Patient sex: F
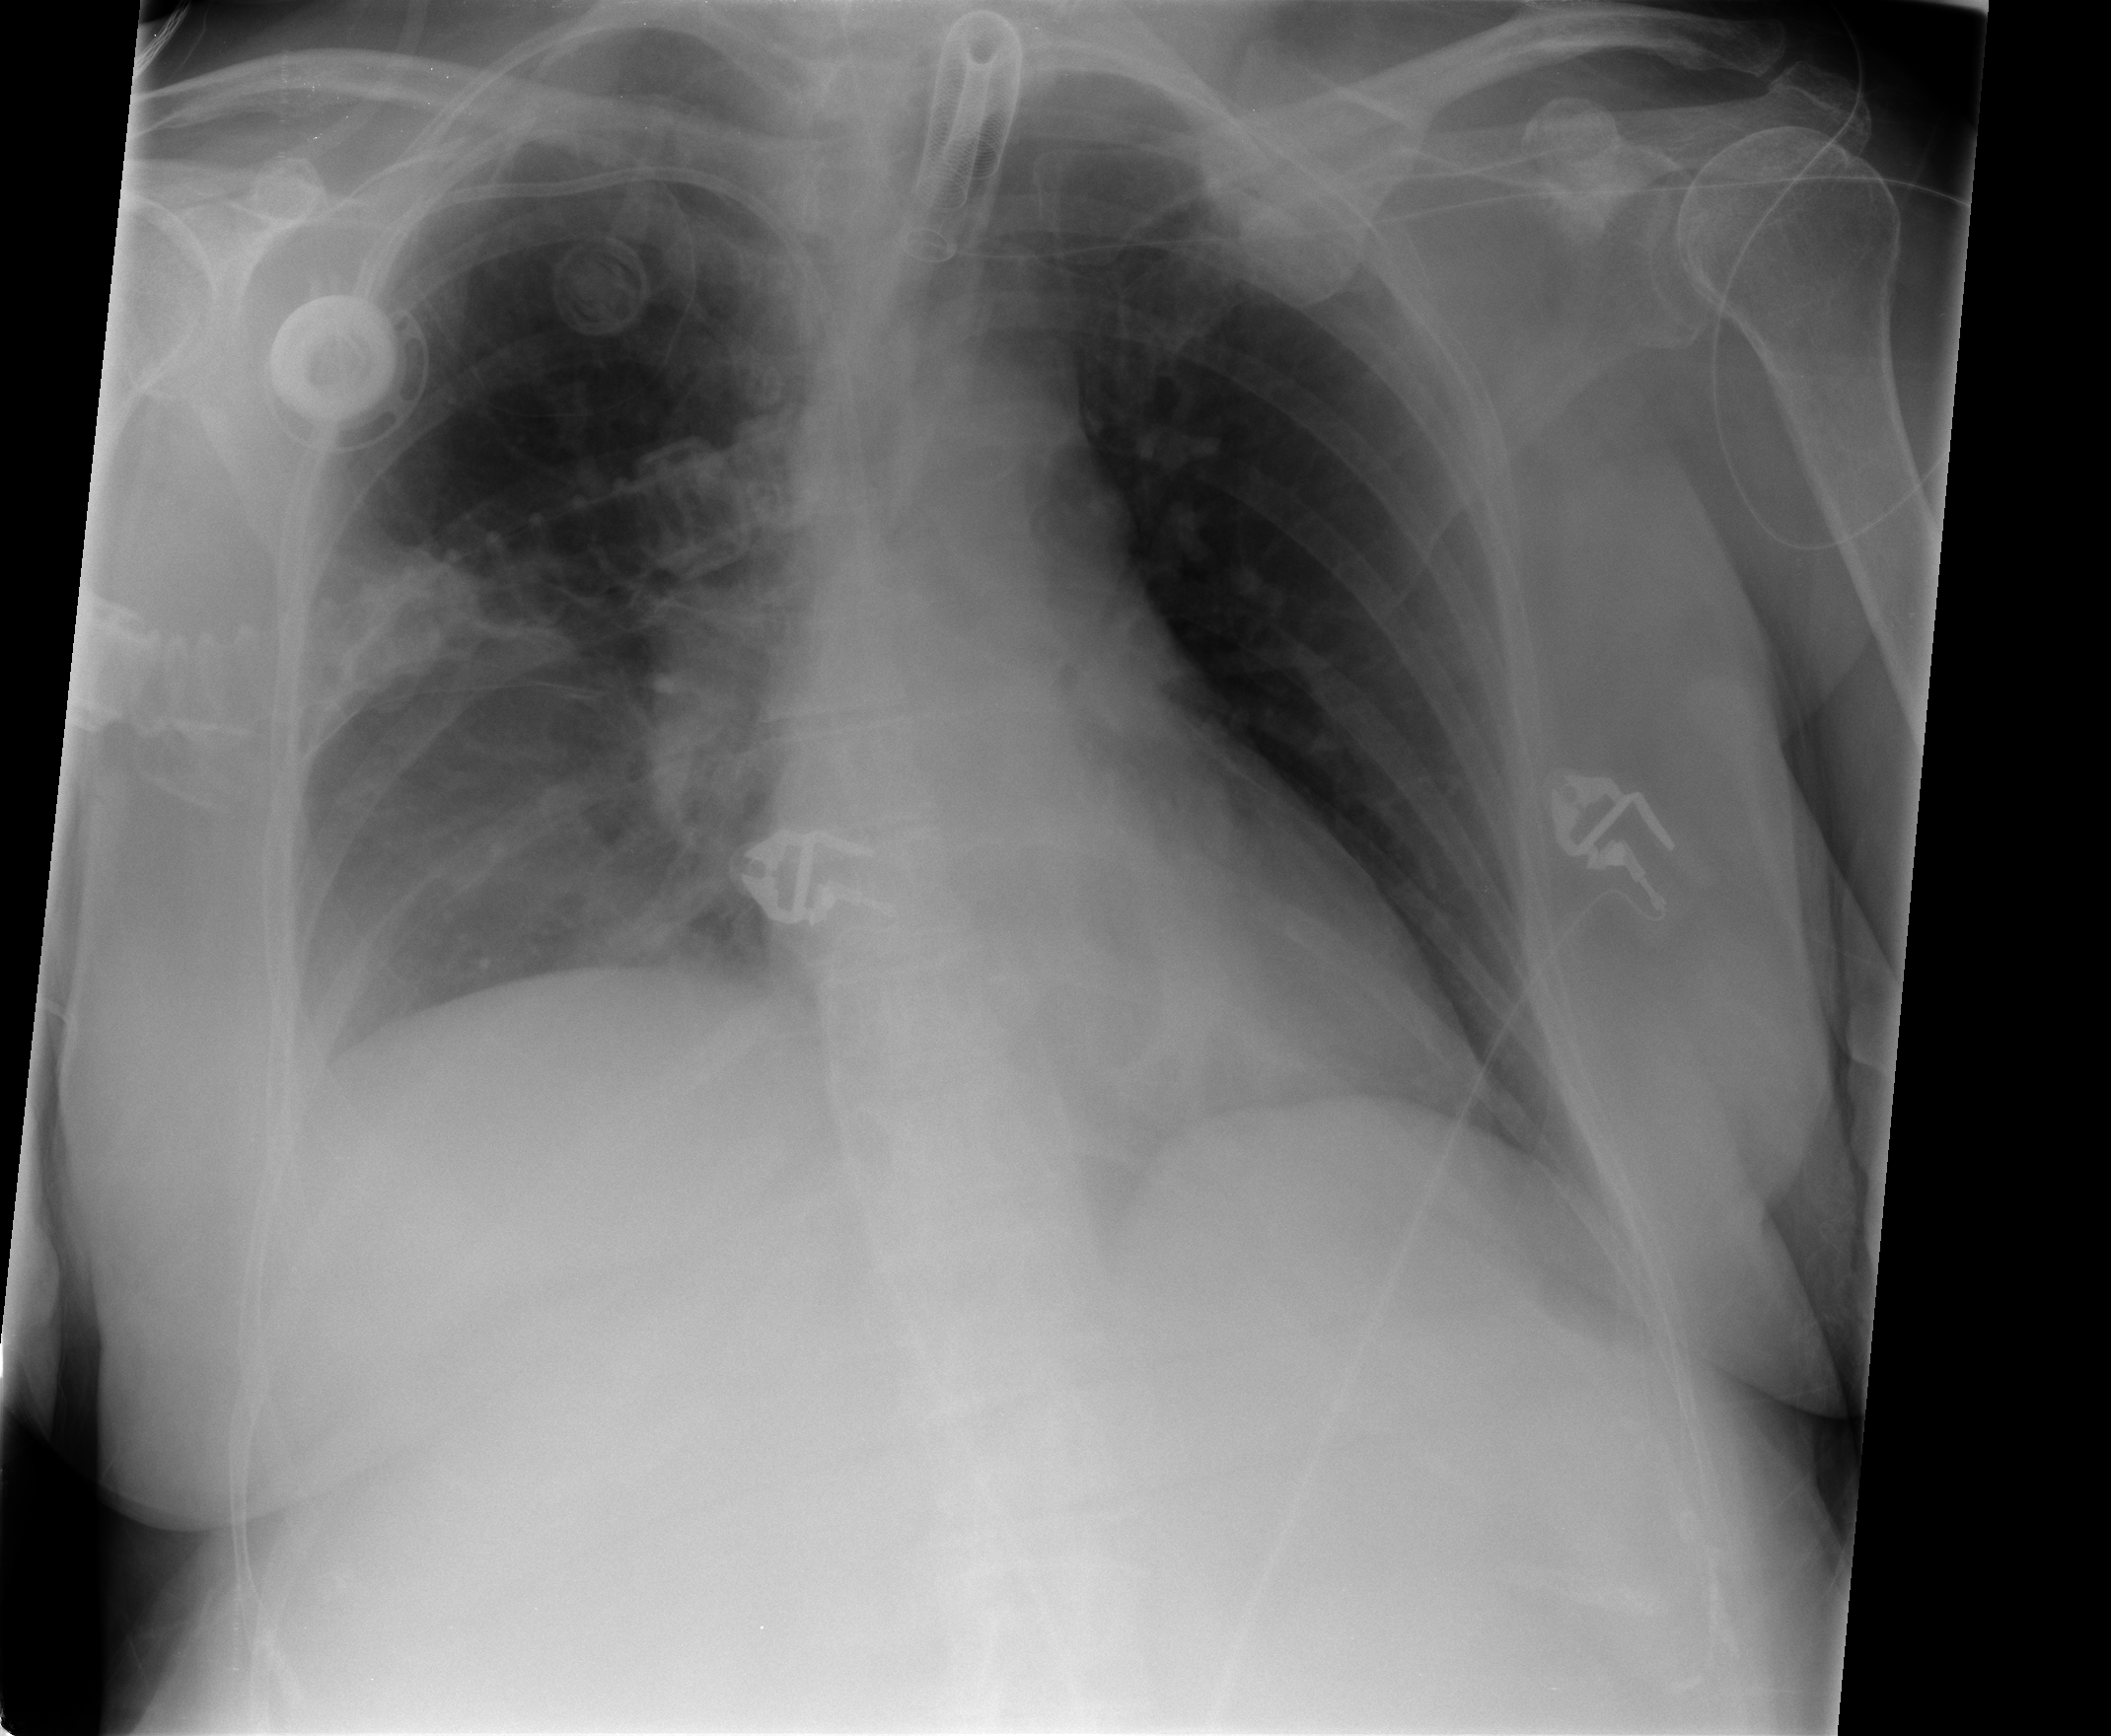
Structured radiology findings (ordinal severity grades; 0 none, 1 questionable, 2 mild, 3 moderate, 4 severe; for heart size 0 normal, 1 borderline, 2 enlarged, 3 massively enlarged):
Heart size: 0
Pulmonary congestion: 0
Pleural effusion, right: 2
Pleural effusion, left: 0
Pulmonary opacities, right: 0
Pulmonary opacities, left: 0
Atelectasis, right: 2
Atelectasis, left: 0